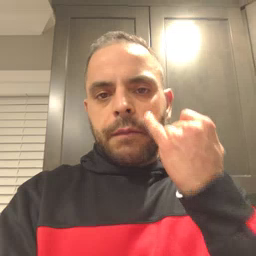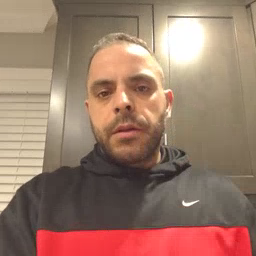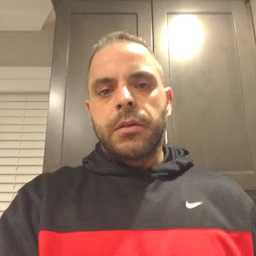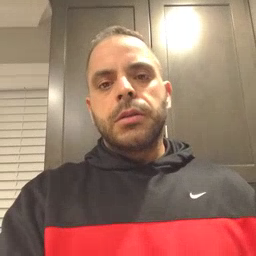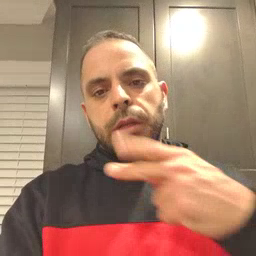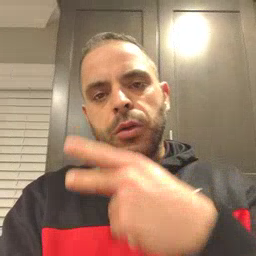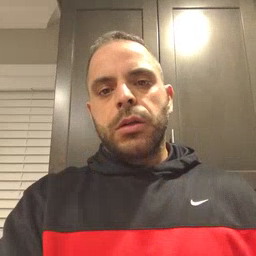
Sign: scissors